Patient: sex M, age 57
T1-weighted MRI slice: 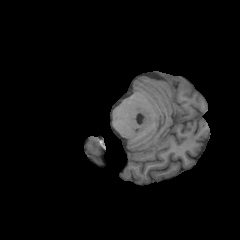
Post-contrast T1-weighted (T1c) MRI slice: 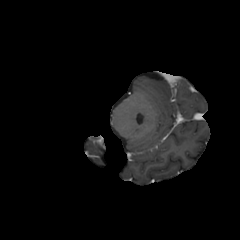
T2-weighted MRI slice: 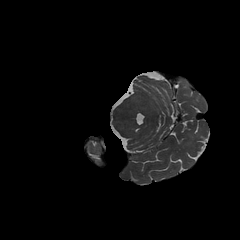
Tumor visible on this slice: no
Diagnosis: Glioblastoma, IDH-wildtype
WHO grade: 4